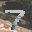
Label: 7